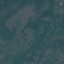
Land use / land cover: HerbaceousVegetation